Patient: sex M, age 48
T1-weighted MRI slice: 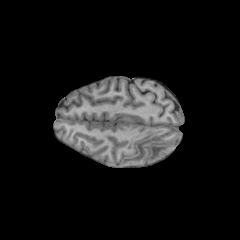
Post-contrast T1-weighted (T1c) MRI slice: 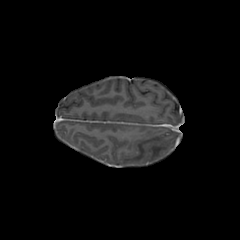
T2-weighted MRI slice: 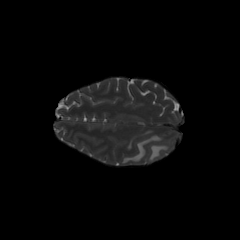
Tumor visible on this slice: yes
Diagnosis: Glioblastoma, IDH-wildtype
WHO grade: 4